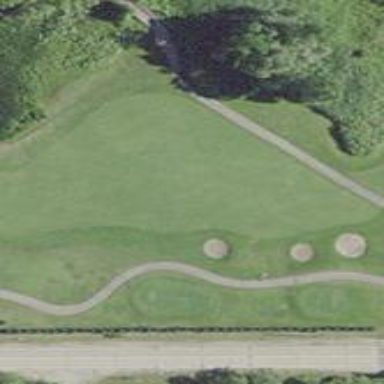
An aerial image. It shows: Grassy area designated as golf fairway.